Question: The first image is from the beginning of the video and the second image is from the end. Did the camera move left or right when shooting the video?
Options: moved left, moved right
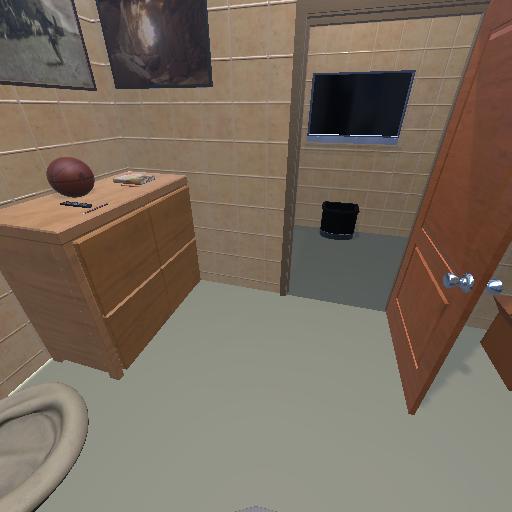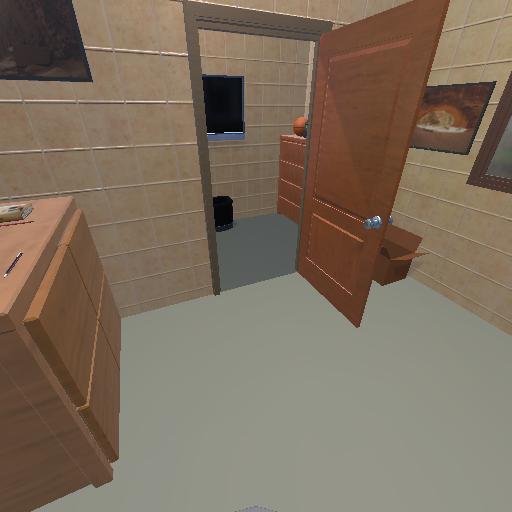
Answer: moved left